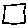
Label: square